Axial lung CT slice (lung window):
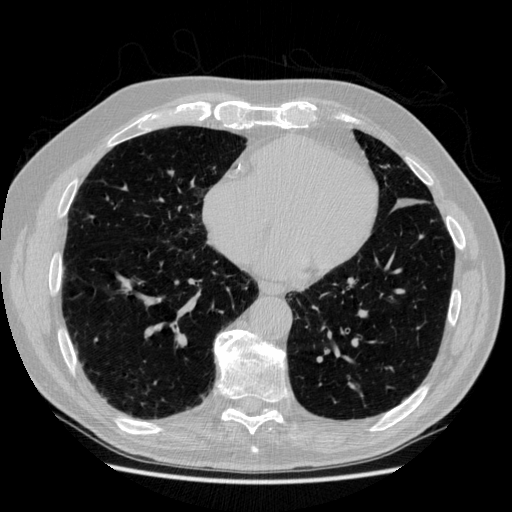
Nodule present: no